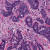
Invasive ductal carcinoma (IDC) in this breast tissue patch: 1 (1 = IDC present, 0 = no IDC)